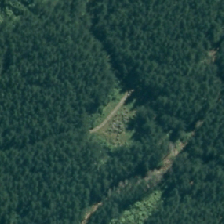
Land cover: grose_broom